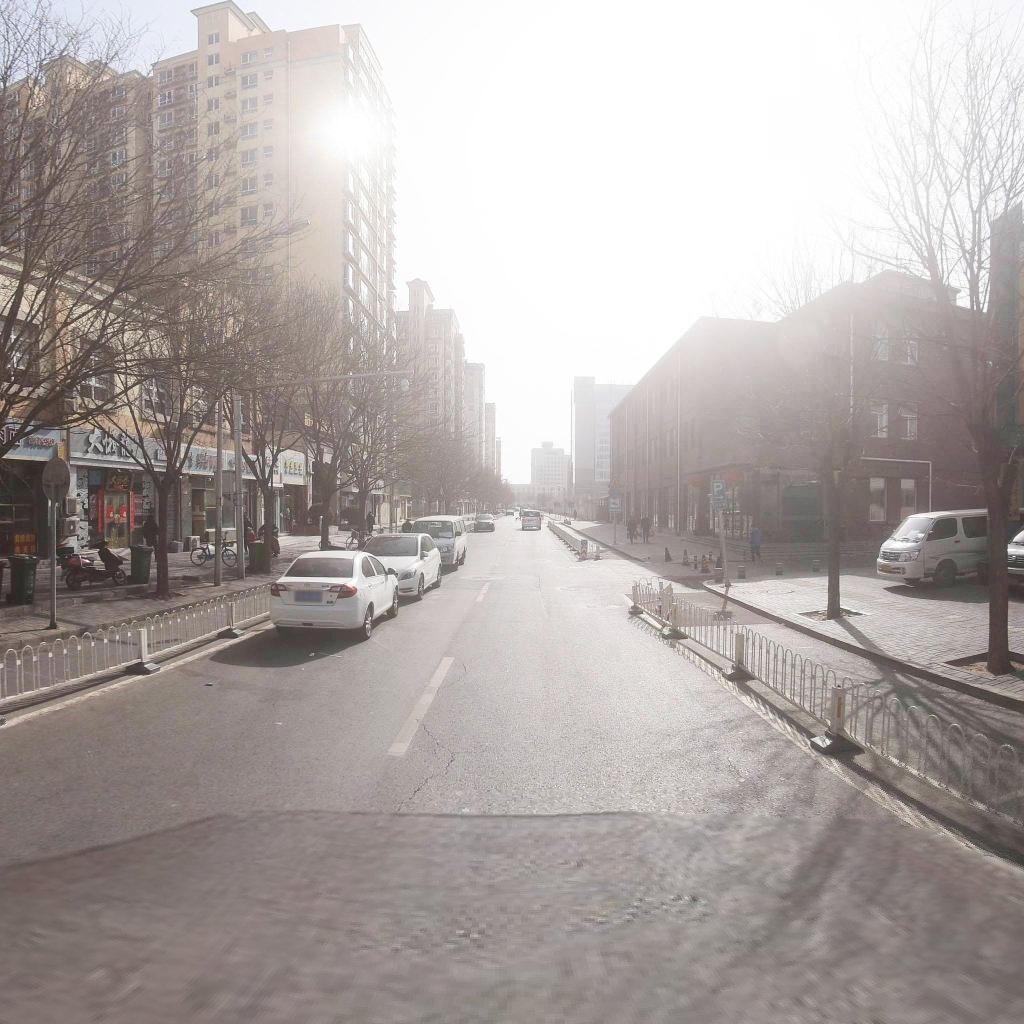
Region: Xicheng
Road damage annotations: longitudinal crack, longitudinal crack